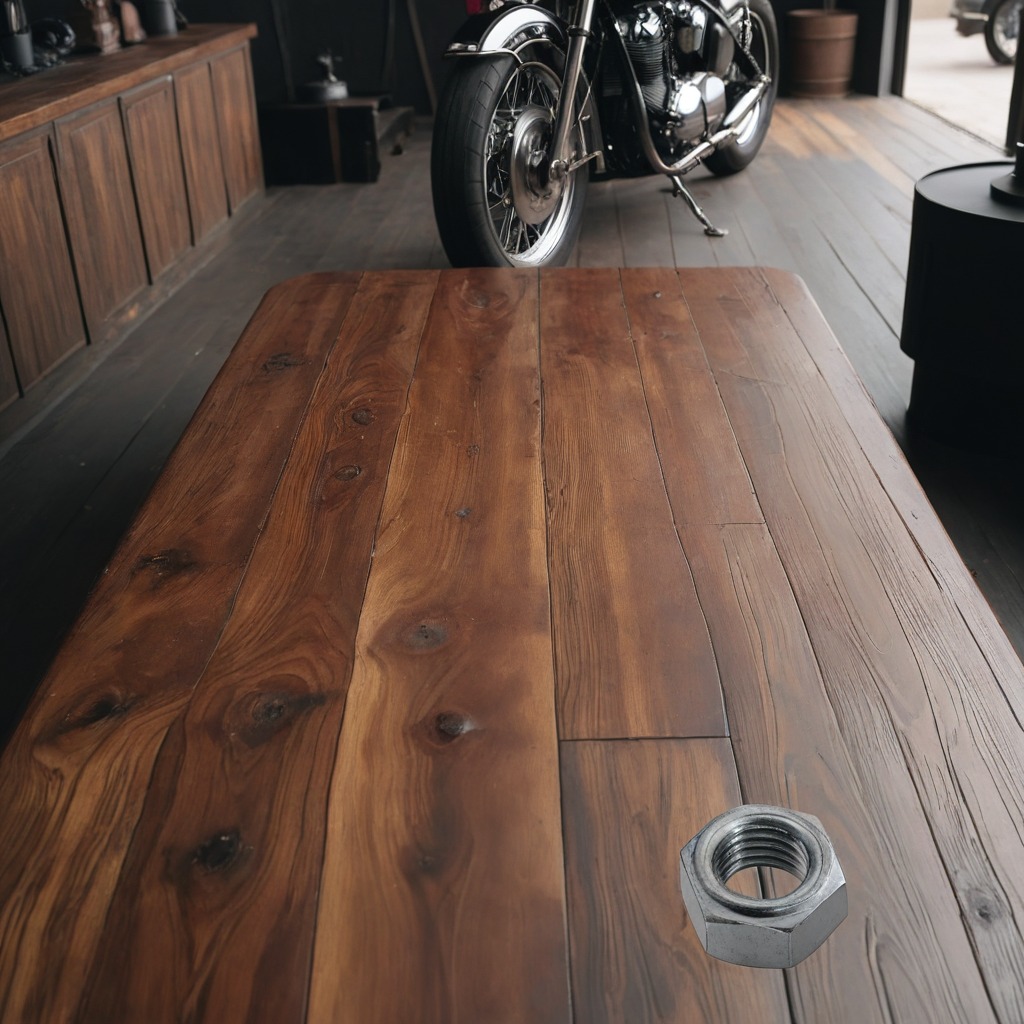
A metal nut is lying on the oil-spilled wooden table in a vintage motorcycle garage.